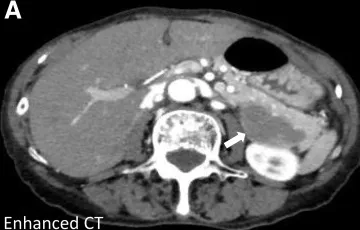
CT and MRI. (A) CT revealed a 6-cm hypovascular tumor in the pancreatic tail, indicated by white arrow.
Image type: radiology (ct)